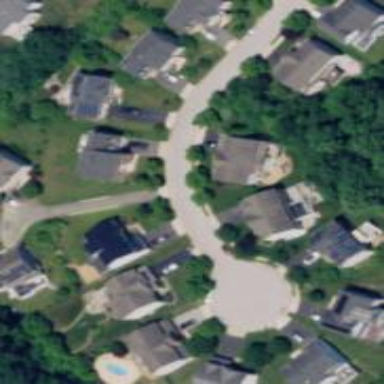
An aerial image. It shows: Residential road with sidewalk on the left.